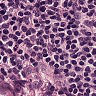
Metastatic tissue present: no